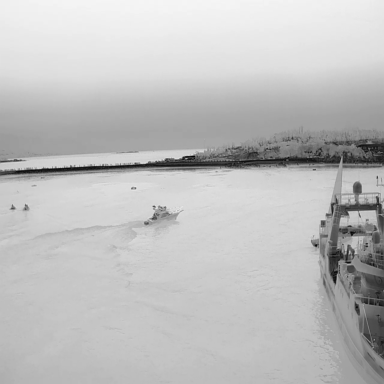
There are five objects shown in the infrared image, including a container_ship, a sailboat, and three canoes.